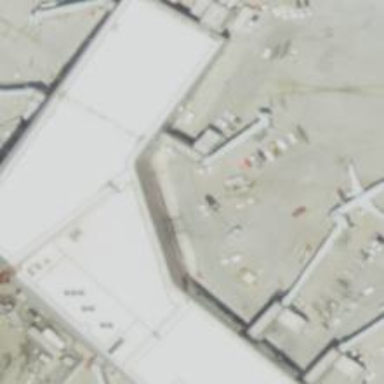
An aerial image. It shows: Airport gate.